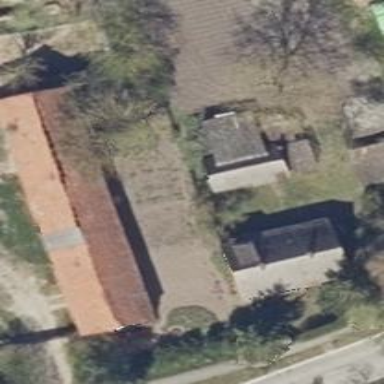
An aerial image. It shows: Cowshed building.